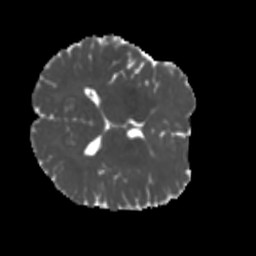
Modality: MD
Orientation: axial
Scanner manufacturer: siemens
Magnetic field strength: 3 T
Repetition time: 4 s
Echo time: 0.0594 s